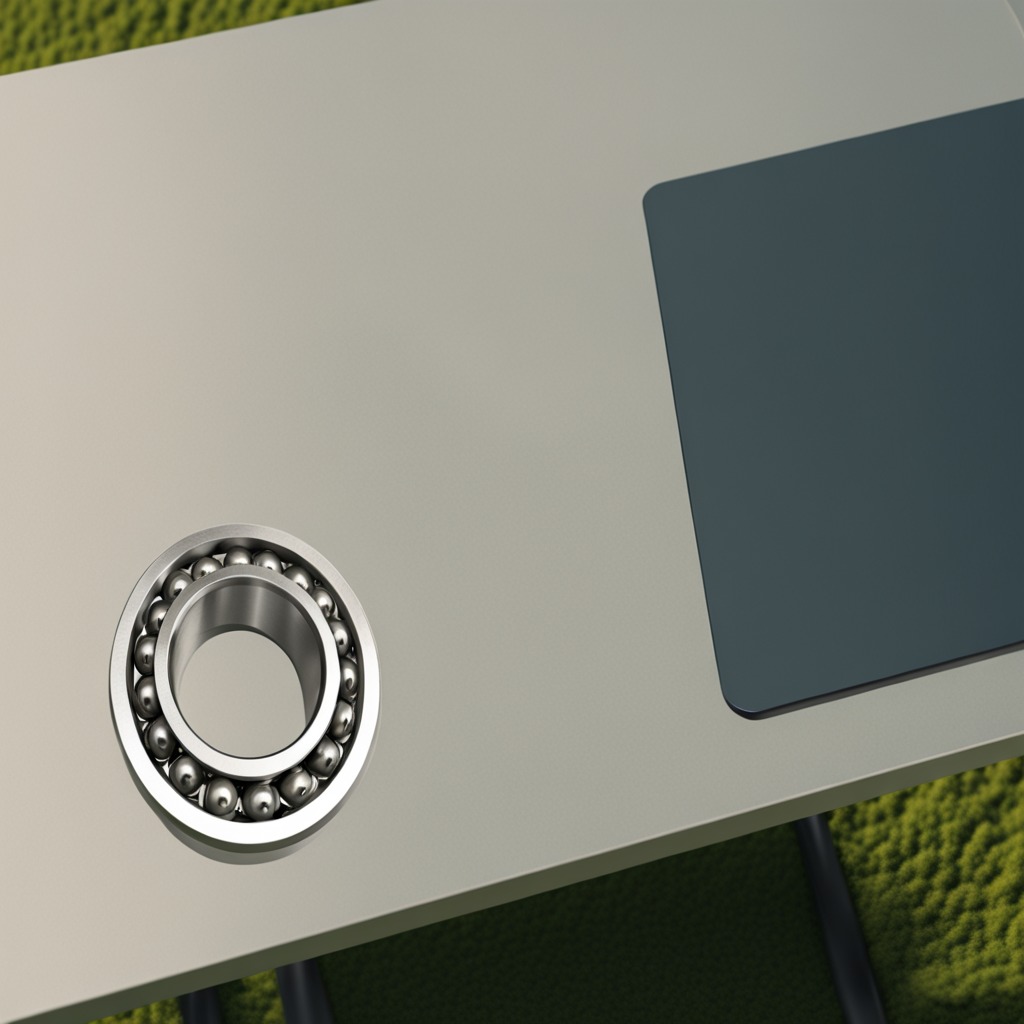
A metal ball bearing is lying on the textured surface.